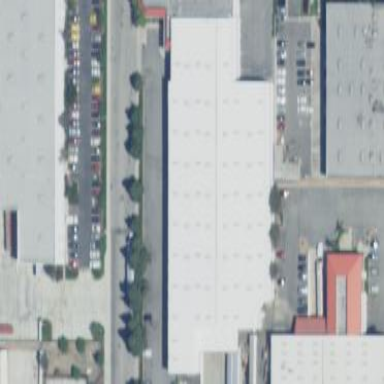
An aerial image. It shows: Warehouse.